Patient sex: F
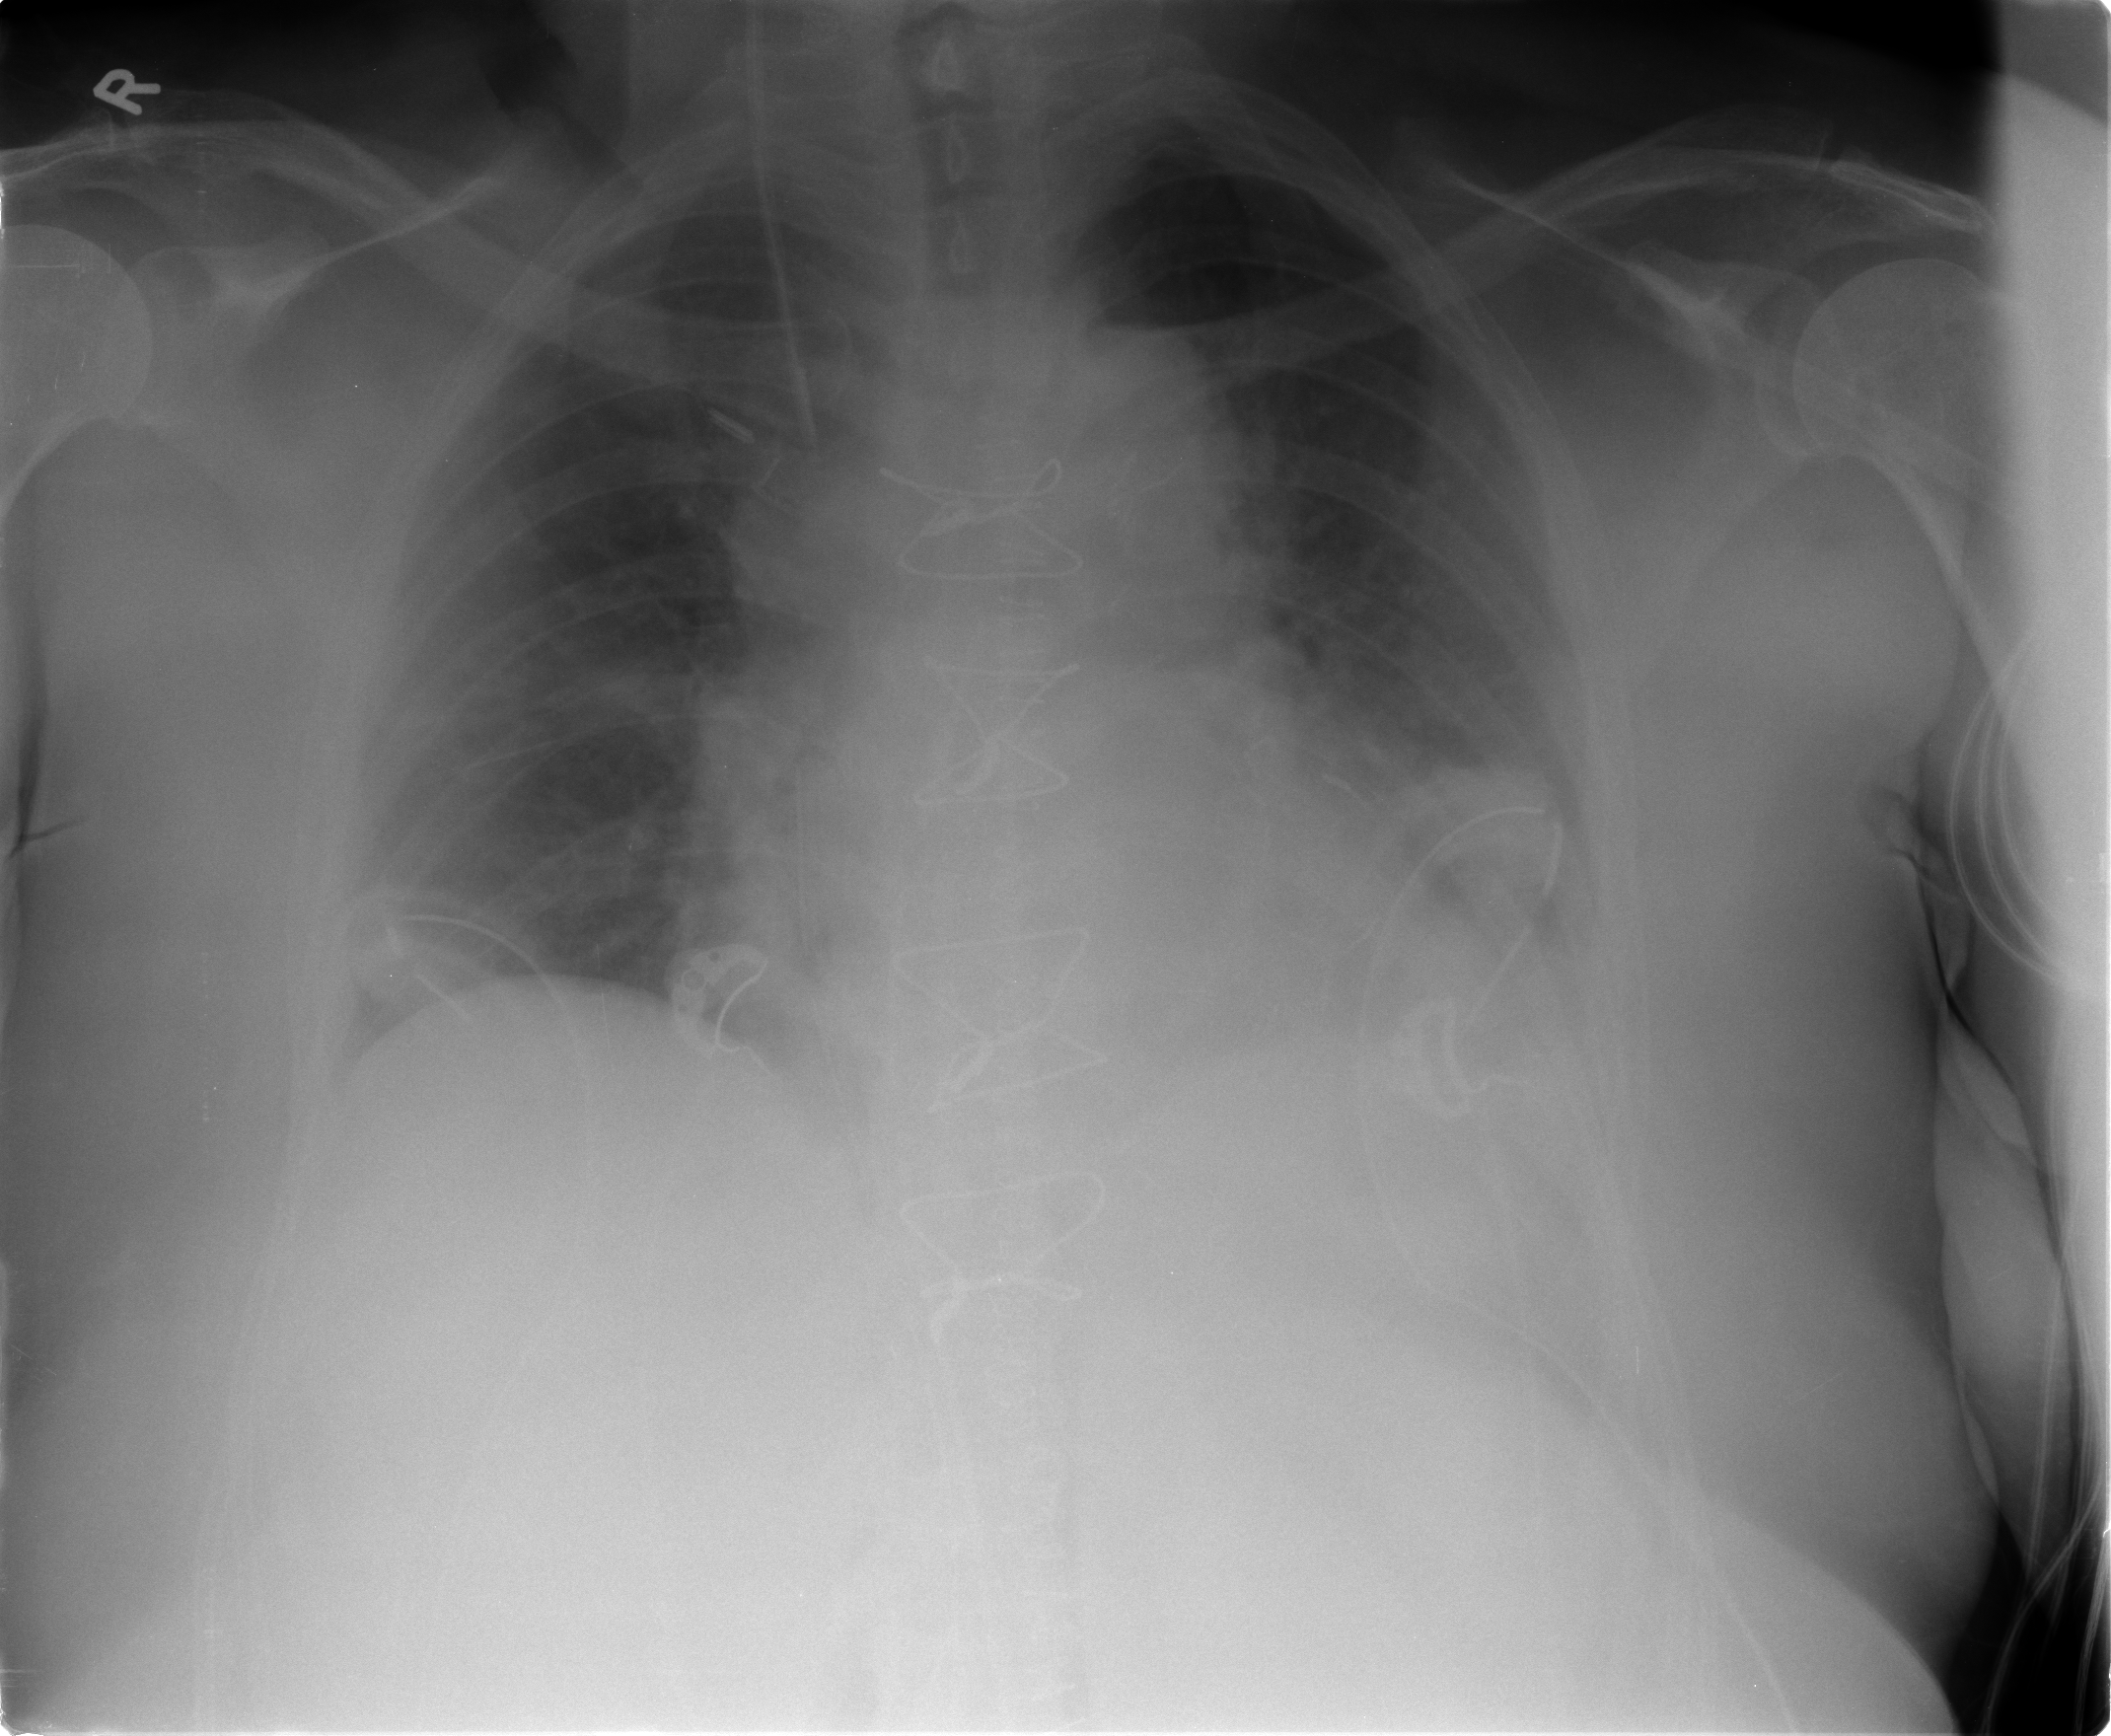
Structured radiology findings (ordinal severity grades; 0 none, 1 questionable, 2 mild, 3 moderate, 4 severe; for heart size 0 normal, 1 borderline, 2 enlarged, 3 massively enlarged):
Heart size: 2
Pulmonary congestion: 2
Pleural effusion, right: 1
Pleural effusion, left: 2
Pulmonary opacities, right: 0
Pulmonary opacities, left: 2
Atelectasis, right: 2
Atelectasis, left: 2